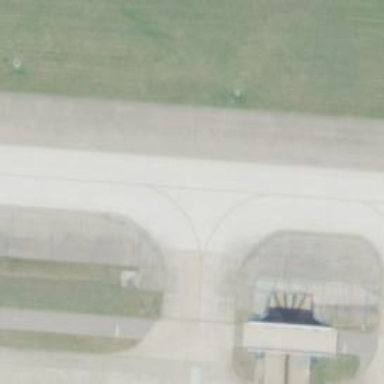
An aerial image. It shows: View of taxiway at the airport.